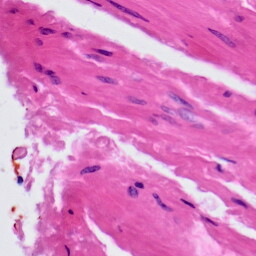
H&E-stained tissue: Prostate